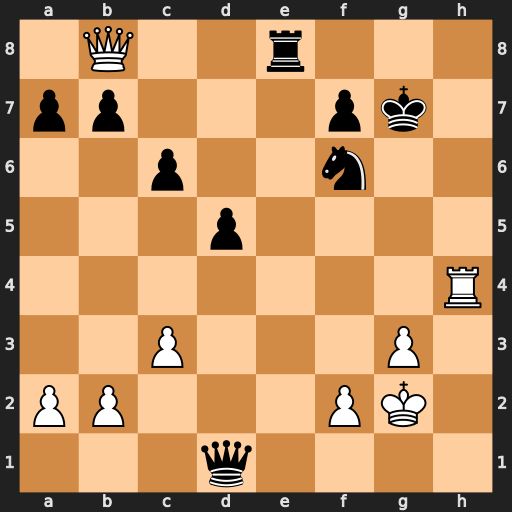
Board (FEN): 1Q2r3/pp3pk1/2p2n2/3p4/7R/2P3P1/PP3PK1/3q4
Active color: w
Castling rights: -
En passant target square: -
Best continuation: Qf4 Qh5 Rxh5